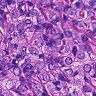
Metastatic tissue present: yes